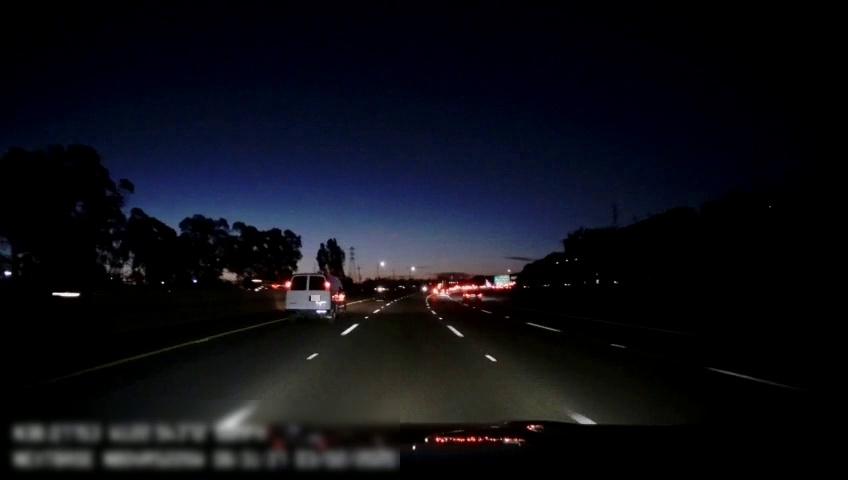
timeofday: Night
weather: Other
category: Drivable Space
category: Vehicles | Car
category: Vehicles | Van
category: Vehicles | Truck
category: Lanes | Alternate Lane
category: Lanes | Alternate Lane
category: Lanes | Alternate Lane
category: Lanes | Alternate Lane
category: Lanes | Alternate Lane
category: Traffic | Signs